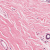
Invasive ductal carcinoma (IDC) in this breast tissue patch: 0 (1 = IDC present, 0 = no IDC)